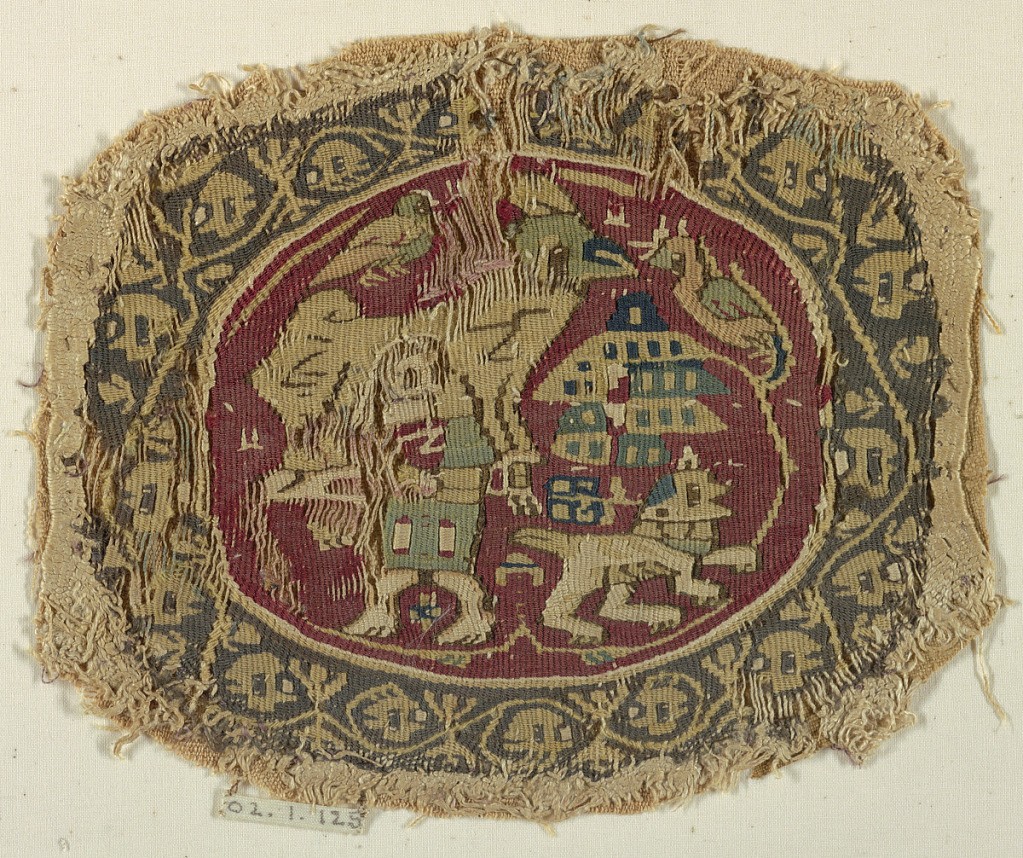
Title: Medallion
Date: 5th–8th century
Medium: Warp; S-spun, Z-twist linen. Weft; S-spun linen, S-spun wools Technique: slit tapestry with supplementary weft wrapping
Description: Animal and human figures within a circle.